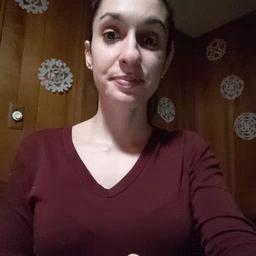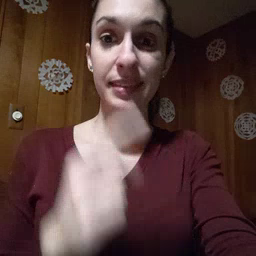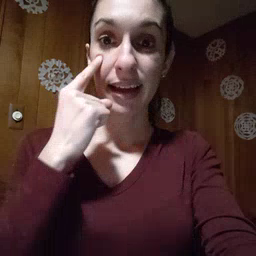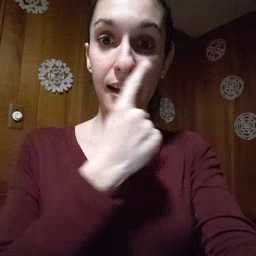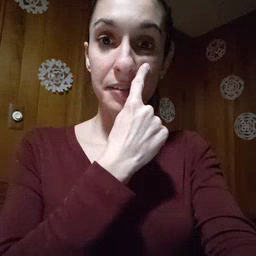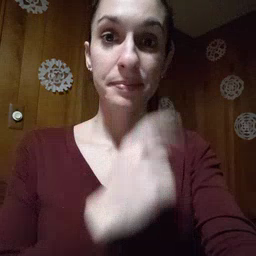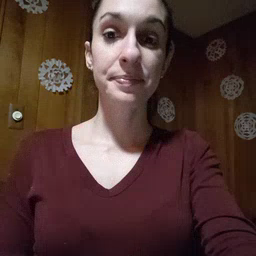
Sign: eye